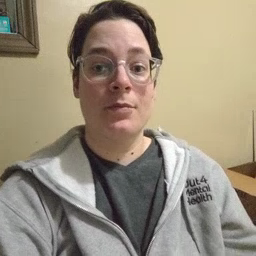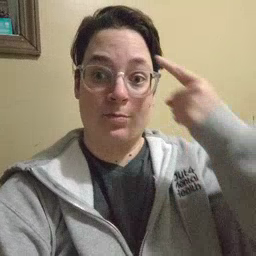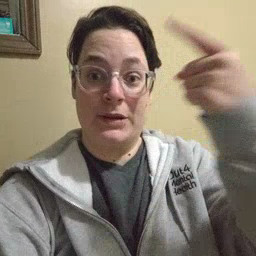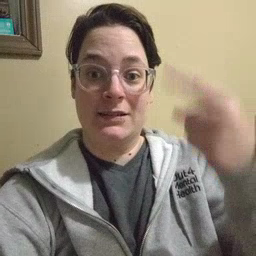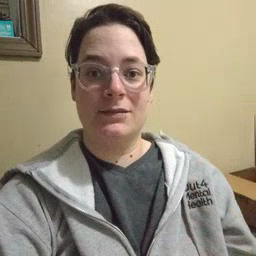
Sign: penny